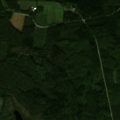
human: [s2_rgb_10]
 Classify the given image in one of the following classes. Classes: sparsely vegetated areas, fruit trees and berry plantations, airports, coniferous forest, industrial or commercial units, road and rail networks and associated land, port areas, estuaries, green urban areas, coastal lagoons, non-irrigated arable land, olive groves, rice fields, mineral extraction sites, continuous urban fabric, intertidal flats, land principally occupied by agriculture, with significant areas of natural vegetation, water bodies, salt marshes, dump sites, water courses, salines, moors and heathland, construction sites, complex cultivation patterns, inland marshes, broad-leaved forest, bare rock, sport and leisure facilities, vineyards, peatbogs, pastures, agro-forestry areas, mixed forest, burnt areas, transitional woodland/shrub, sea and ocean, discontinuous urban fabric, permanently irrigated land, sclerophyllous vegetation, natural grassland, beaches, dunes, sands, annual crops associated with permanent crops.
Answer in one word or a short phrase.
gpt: coniferous forest, mixed forest, transitional woodland/shrub